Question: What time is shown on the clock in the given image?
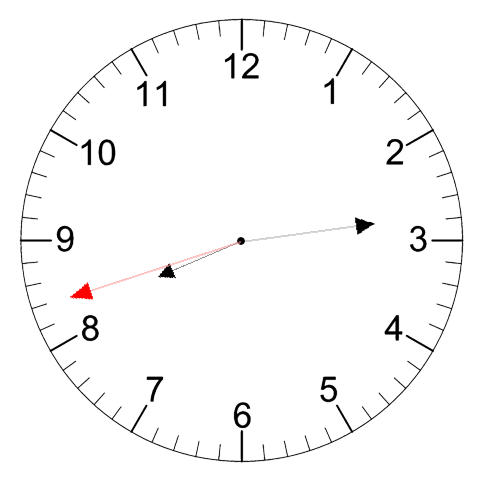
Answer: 08:13:42